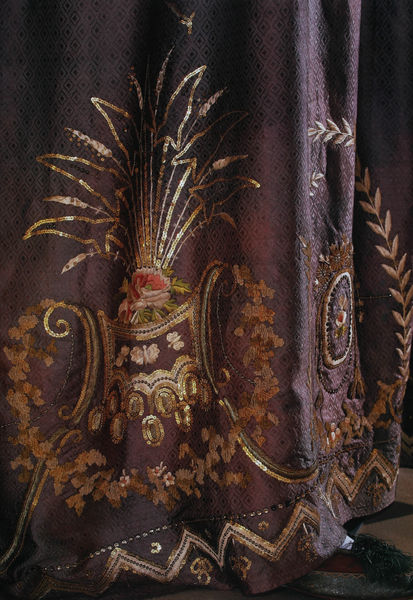
Titel: Kleid (Hemdkleid) - Detail
Standort: Kyoto (Japan)
Institution: Kyoto Costume Institute
Schlagwörter: blau, blätter, dunkel, feder, fuß, gemälde, umhang, gelb, grün, blume, blumen, braun, kleid, licht, blüte, blüten, rose, rot, tuch, beige, muster, ornament, mütze, falten, lang, silber, vorhang, gräser, zweige, boden, bestickt, gold, mantel, stickerei, stoff, saum, spitzen, blatt, girlande, pflanzen, borte, rokoko, rosa, seide, oval, ranken, bogen, ähre, abstrakt, hellbraun, lila, violett, rand, bordüre, gardine, detail, floral, ornamente, verzierung, altrosa, strauss, farn, faden, satin, foto, fotografie, bögen, maske, medaillon, glitzer, schuh, kranz, lorbeer, brokat, ranke, ecken, quadrate, wappen, rauten, zacken, zickzack, pantoffel, voluten, stickerein, gestickt, ähren, empire, lilien, gewebe, textil, gewebt, doppelt, ananas, rost, inka, pailetten, vilolett, kyoto, pailletten, ehren, goldfaden, seidenfaden, ernte dank, medallione, plattstich, ähen, aähren